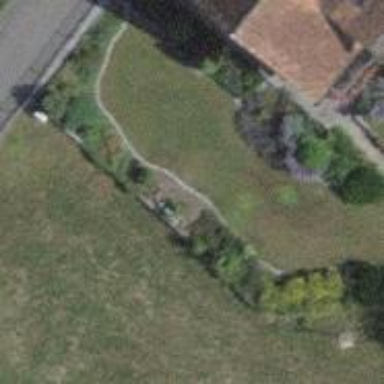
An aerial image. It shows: Garden that is leisure land.